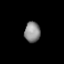
Tissue: lung
Cell type: Others
Senescence score: 0.2177
Nuclear area (px): 315
Mean DAPI intensity: 138.524